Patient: sex F, age 68
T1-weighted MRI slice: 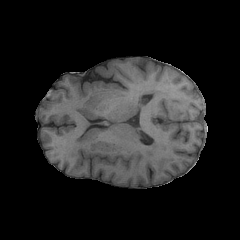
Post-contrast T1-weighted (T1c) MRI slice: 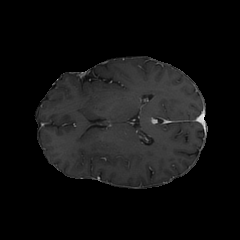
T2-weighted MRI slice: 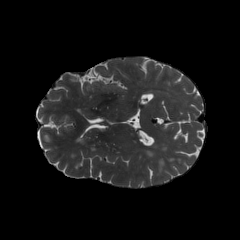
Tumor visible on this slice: yes
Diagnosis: Glioblastoma, IDH-wildtype
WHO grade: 4